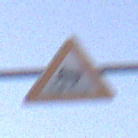
Verkehrszeichen: SchleuderOderRutschgefahr
Umgebung: Outdoor, RoadRail
Tageszeit: SunriseSunset
Wetter: PartlyCloudy
Licht: Natural
Jahreszeit: NotSpecified
Kontrast: LowContrast